高一 · 立体几何学
不同的直线 $m, n$ 与不同的平面 $\alpha, \beta, \gamma$, 有下列六个命题:

(1)若 $m \perp \alpha, m / / \beta$, 则 $\alpha \perp \beta$;

(2)若 $m / / n, n \subset \alpha$,则 $m / / \alpha$;

(3)若 $m \perp \alpha, n / / \beta$, 且 $\alpha / / \beta$, 则 $m \perp n$;

(4)若 $m / / \alpha, n \perp \beta$, 且 $\alpha \perp \beta$, 则 $m / / n$;

(5)若 $m \perp \alpha, n \perp \beta$, 且 $\alpha \perp \beta$, 则 $m \perp n$;

(6) 若 $m / / \alpha, n / / \beta$, 且 $\alpha / / \beta$, 则 $m / / n$;

其中正确命题的序号是
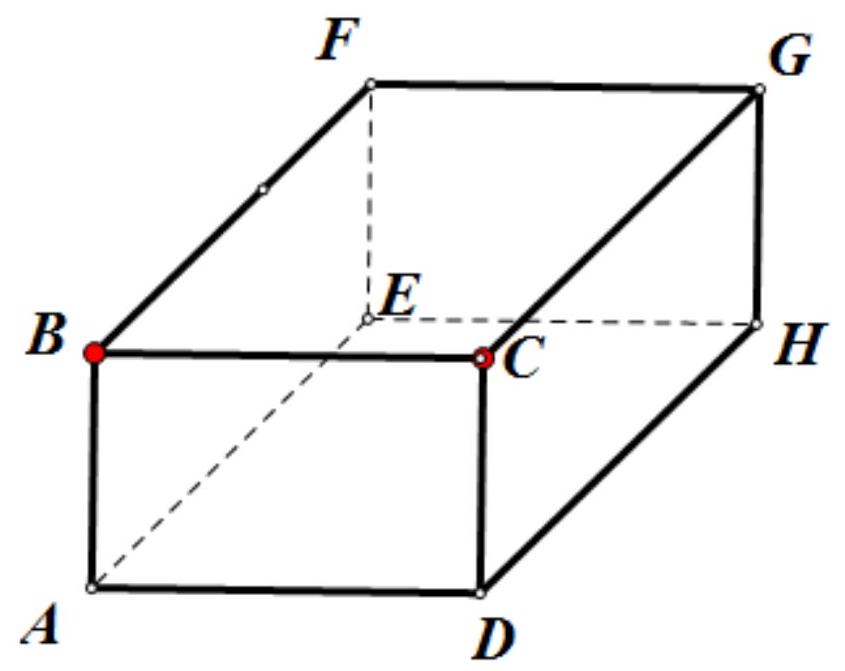
答案: )(3)(5)
解析: 【分析】

(1): 根据线面平行的性质定理、面面垂直的判定定理, 结合平行线的性质进行判断即可;

(2): 根据线面平行的判定定理进行判断即可;

(3): 根据线面平行的性质定理、面面平行的性质，以及平行线的性质进行判断即可;

(4): 在正方体中可以找到特例进行判断即可;

(5): 根据平面法向量的性质和空间向量夹角公式进行判断即可;

(6): 根据面面平行的性质, 结合直线与直线的位置关系进行判断即可.

【详解】

(1): 因为 $m / / \beta$, 所以存在过直线 $m$ 的一个平面与平面 $\beta$ 交于直线 $n$, 显然有 $n / / m$,而 $m \perp \alpha, m / / \beta$, 所以 $n \perp \alpha$, 而 $n \subset \beta$, 因此 $\alpha \perp \beta$, 故本命题是真命题;

(2): 只有当 $m \not \subset \alpha, m / / n, n \subset \alpha$ 才能推出 $m / / \alpha$, 故本命题是假命题;

(3): 因为 $n / / \beta$, 所以存在过直线 $n$ 的一个平面与平面 $\beta$ 交于直线 $l$, 显然有 $n / / l$,又 $m \perp \alpha, \alpha / / \beta$, 所以 $m \perp \beta$, 因此 $m \perp l$, 所以 $m \perp n$, 故本命题是真命题;

(4): 在如图的正方体 $A B C D-E F G H$ 中:

平面 $A B C D$ 记为平面 $\alpha$, 平面 $C D H G$ 记为平面 $\beta$, 直线 $E F$ 记为直线 $m$, 直线 $F G$ 记为直线 $n$, 显然符合 $m / / \alpha, n \perp \beta, \alpha \perp \beta$, 但是 $m \cap n$, (当然 $m, n$ 也可以是异面直线),故本命题是假命题,

(5): 因为 $m \perp \alpha, n \perp \beta$, 所以平面 $\alpha, \beta$ 的法向量分别为: $\vec{m}, \vec{n}$, 因为 $\alpha \perp \beta$, 所以为 $\vec{m} \cdot \vec{n}=0 \Rightarrow \vec{m} \perp \vec{n} \Rightarrow m \perp n$, 故本命题是真命题;

(6): 因为 $m / / \alpha, n / / \beta$, 且 $\alpha / / \beta$, 所以直线 $m, n$ 没有交点, 故两直线是平行线或异面直线, 故本命题是假命题.

故答案为: (1)(3)(5)

【点睛】

本题考查了面面平行的性质、面面垂直的性质, 考查了线面平行的判定定理, 属于基础
题.